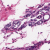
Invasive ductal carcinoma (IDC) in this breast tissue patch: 0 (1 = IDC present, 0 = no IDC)